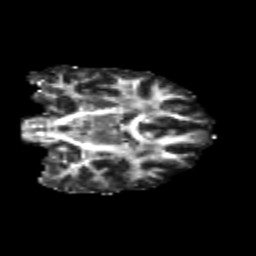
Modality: FA
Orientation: coronal
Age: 22
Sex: female
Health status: healthy
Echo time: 0.074 s